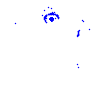
Particle: electron